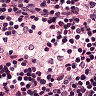
Metastatic tissue present: no